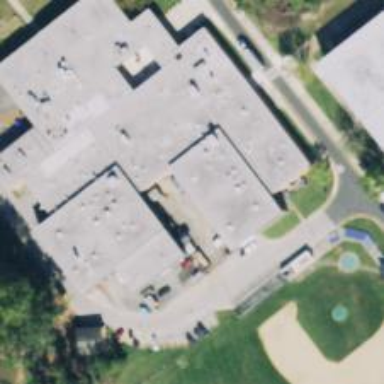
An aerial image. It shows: School building.